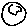
Label: moon